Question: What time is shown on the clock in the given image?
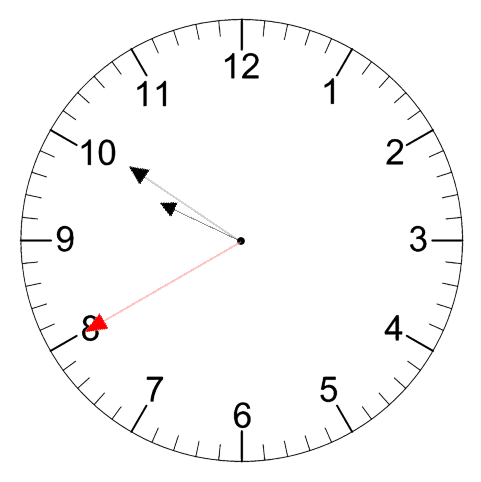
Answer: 09:50:40